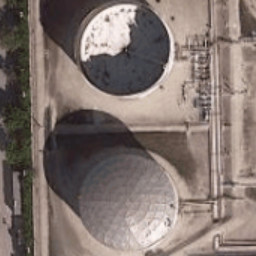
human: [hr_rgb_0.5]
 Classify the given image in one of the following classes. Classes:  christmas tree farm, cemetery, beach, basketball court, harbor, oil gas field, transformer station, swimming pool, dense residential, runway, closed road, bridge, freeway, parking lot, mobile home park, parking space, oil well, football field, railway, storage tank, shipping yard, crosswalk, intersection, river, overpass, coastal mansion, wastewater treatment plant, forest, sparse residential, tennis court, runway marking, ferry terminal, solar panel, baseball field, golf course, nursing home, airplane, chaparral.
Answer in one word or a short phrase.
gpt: storage tank